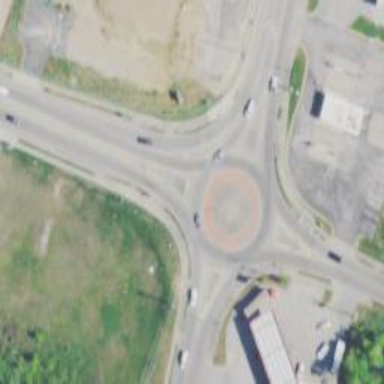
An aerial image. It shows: Secondary road with asphalt surface leading to roundabout junction.